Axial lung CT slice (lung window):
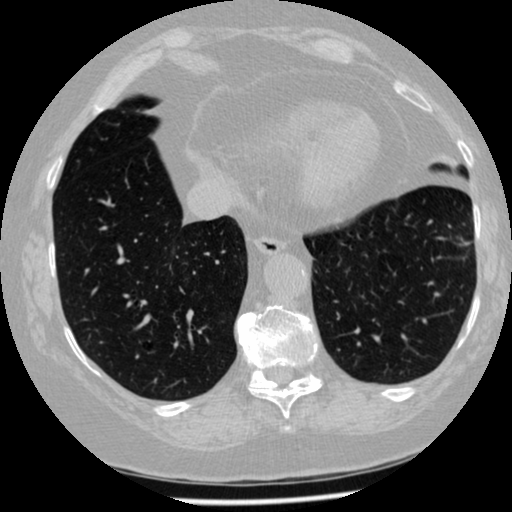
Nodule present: no